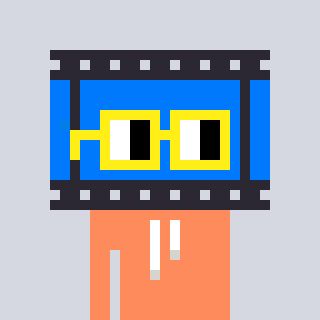
a pixel art character with square yellow glasses, a film strip-shaped head and a peachy-colored body on a cool background